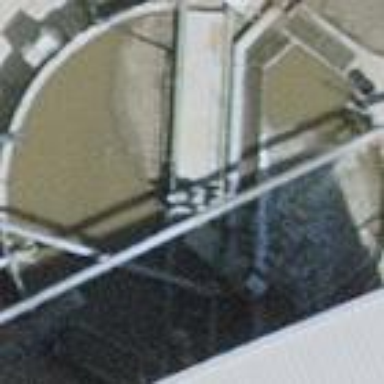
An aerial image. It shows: Body of wastewater.